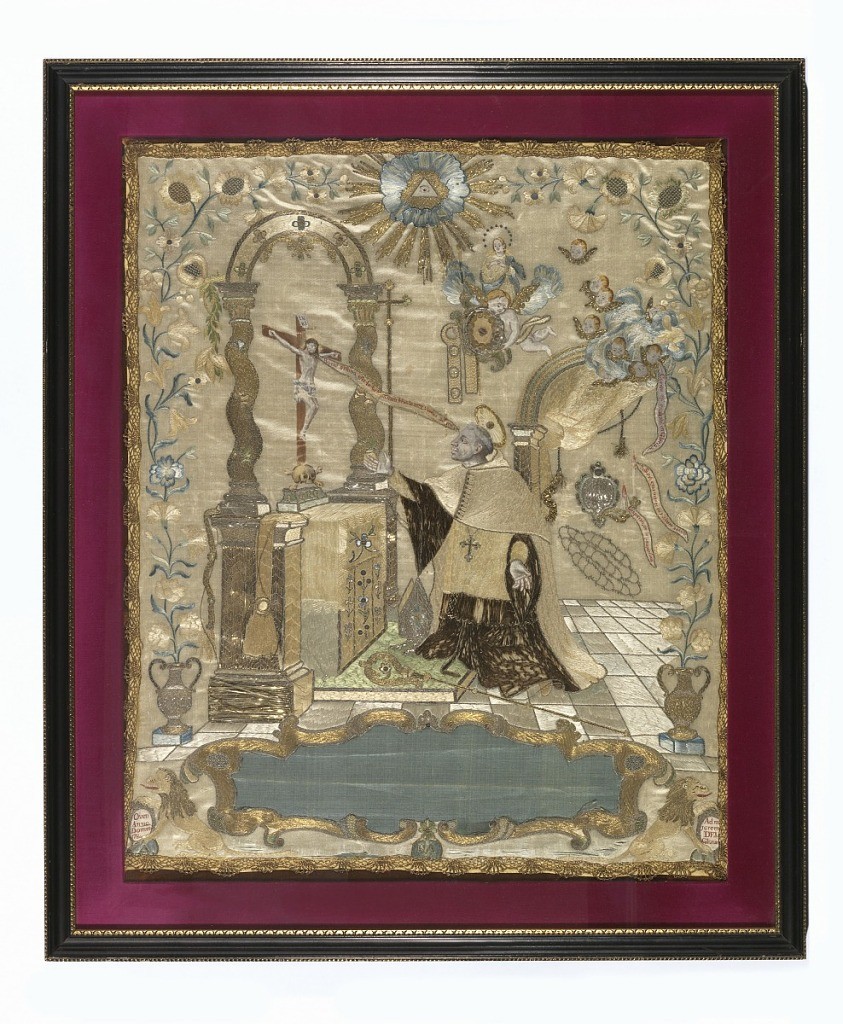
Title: Embroidered picture
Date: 1780
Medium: silk, metallic threads Technique: hand painted and embroidered on plain weave; metallic bobbin lace edging
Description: Bishop kneeling before an altar with the figure of Christ crucified; at the top center, the eye of God; chorus of angels; floral border.